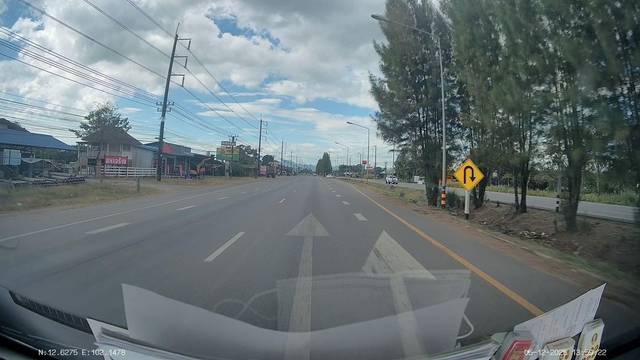
Region: Thailand
Coordinates: 12.628, 102.147